Question: this is my first time setting up and writing an android app, and also my first time setting up an ad, I've been googling and testing for almost 2 days but I still can't seem to make the ad appear and it still gives me the error "There was a problem getting an ad response. ErrorCode: 0". I've followed the guide at <URL> Below are my below, please help :(
MainActivity.java
'''
package com.example.lechoonh.admob;
import android.support.v7.app.ActionBarActivity;
import android.os.Bundle;
import android.view.Menu;
import android.view.MenuItem;
import com.google.android.gms.ads.AdRequest;
import com.google.android.gms.ads.AdView;
public class MainActivity extends ActionBarActivity {
@Override
protected void onCreate(Bundle savedInstanceState) {
super.onCreate(savedInstanceState);
setContentView(R.layout.activity_main);
AdView mAdView = (AdView) findViewById(R.id.adView);
AdRequest adRequest = new AdRequest.Builder()
.addTestDevice("DAE102189E22517B3A0C8A79337B74A2")
.build();
mAdView.loadAd(adRequest);
}
'''
build.gradle
'''
apply plugin: 'com.android.application'
android {
compileSdkVersion 22
buildToolsVersion "21.1.2"
defaultConfig {
applicationId "com.example.lechoonh.admob"
minSdkVersion 9
targetSdkVersion 22
versionCode 1
versionName "1.0"
}
buildTypes {
release {
minifyEnabled false
proguardFiles getDefaultProguardFile('proguard-android.txt'), 'proguard-rules.pro'
}
}
}
dependencies {
compile fileTree(dir: 'libs', include: ['*.jar'])
compile 'com.android.support:appcompat-v7:22.0.0'
compile 'com.google.android.gms:play-services:7.0.0'
}
'''
AndroidManifest.xml
'''
<?xml version="1.0" encoding="utf-8"?>
<manifest xmlns:android="http://schemas.android.com/apk/res/android"
package="com.example.lechoonh.admob" >
<application
android:allowBackup="true"
android:icon="@mipmap/ic_launcher"
android:label="@string/app_name"
android:theme="@style/AppTheme" >
<meta-data android:name="com.google.android.gms.version"
android:value="@integer/google_play_services_version" />
<activity
android:name=".MainActivity"
android:label="@string/app_name" >
<intent-filter>
<action android:name="android.intent.action.MAIN" />
<category android:name="android.intent.category.LAUNCHER" />
</intent-filter>
</activity>
<activity android:name="com.google.android.gms.ads.AdActivity"
android:configChanges="keyboard|keyboardHidden|orientation|screenLayout|uiMode|screenSize|smallestScreenSize"
android:theme="@android:style/Theme.Translucent" />
/>
</application>
<uses-permission android:name="android.permission.INTERNET"/>
<uses-permission android:name="android.permission.ACCESS_NETWORK_STATE"/>
'''
strings.xml
'''
<resources>
<string name="app_name">Admob 2</string>
<string name="hello_world">Hello world!</string>
<string name="action_settings">Settings</string>
<string name="banner_ad_unit_id">ca-app-pub-xxxxxxxxxxxxx/xxxxx</string>
</resources>
'''
activity_main.xml
'''
<RelativeLayout xmlns:android="http://schemas.android.com/apk/res/android"
xmlns:tools="http://schemas.android.com/tools"
xmlns:ads="http://schemas.android.com/apk/res-auto"
android:layout_width="match_parent"
android:layout_height="match_parent" android:paddingLeft="@dimen/activity_horizontal_margin"
android:paddingRight="@dimen/activity_horizontal_margin"
android:paddingTop="@dimen/activity_vertical_margin"
android:paddingBottom="@dimen/activity_vertical_margin" tools:context=".MainActivity">
<com.google.android.gms.ads.AdView
android:id="@+id/adView"
android:layout_width="wrap_content"
android:layout_height="wrap_content"
ads:adSize="BANNER"
ads:adUnitId="@string/banner_ad_unit_id"
android:layout_alignParentTop="true"
android:layout_centerHorizontal="true">
</com.google.android.gms.ads.AdView>
'''

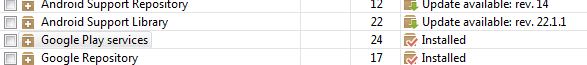
Answer: Ok, it turns out that I should update the dependencies from
com.google.android.gms:play-services:7.0.0
to com.google.android.gms:play-services:7.3.0
now the ads appeared correctly